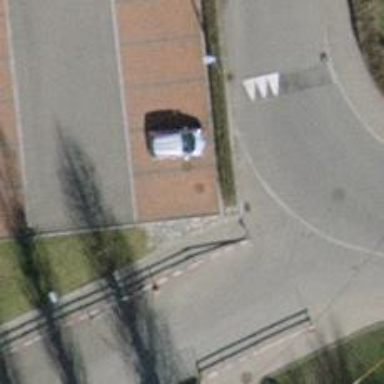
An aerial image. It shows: Hedge barrier.